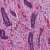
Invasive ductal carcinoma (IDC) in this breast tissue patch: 1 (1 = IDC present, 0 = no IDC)